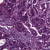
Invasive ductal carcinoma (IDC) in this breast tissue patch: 1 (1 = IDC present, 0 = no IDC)